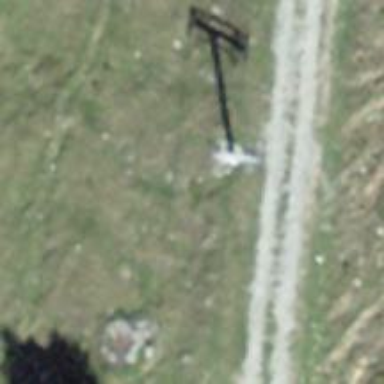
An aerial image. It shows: Pylon used for aerialway.